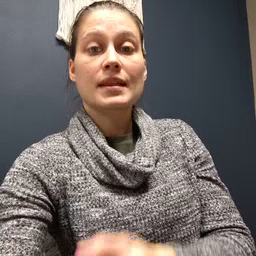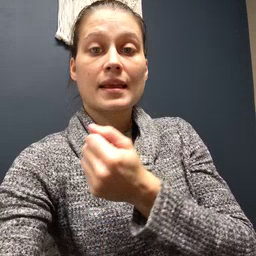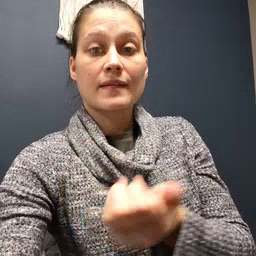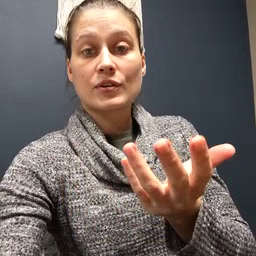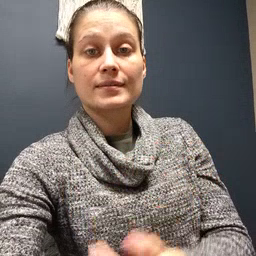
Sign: every